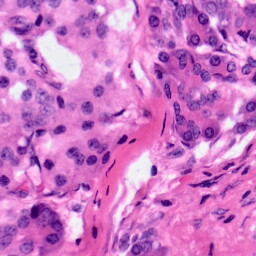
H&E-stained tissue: Pancreatic